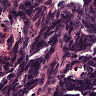
Metastatic tissue present: no